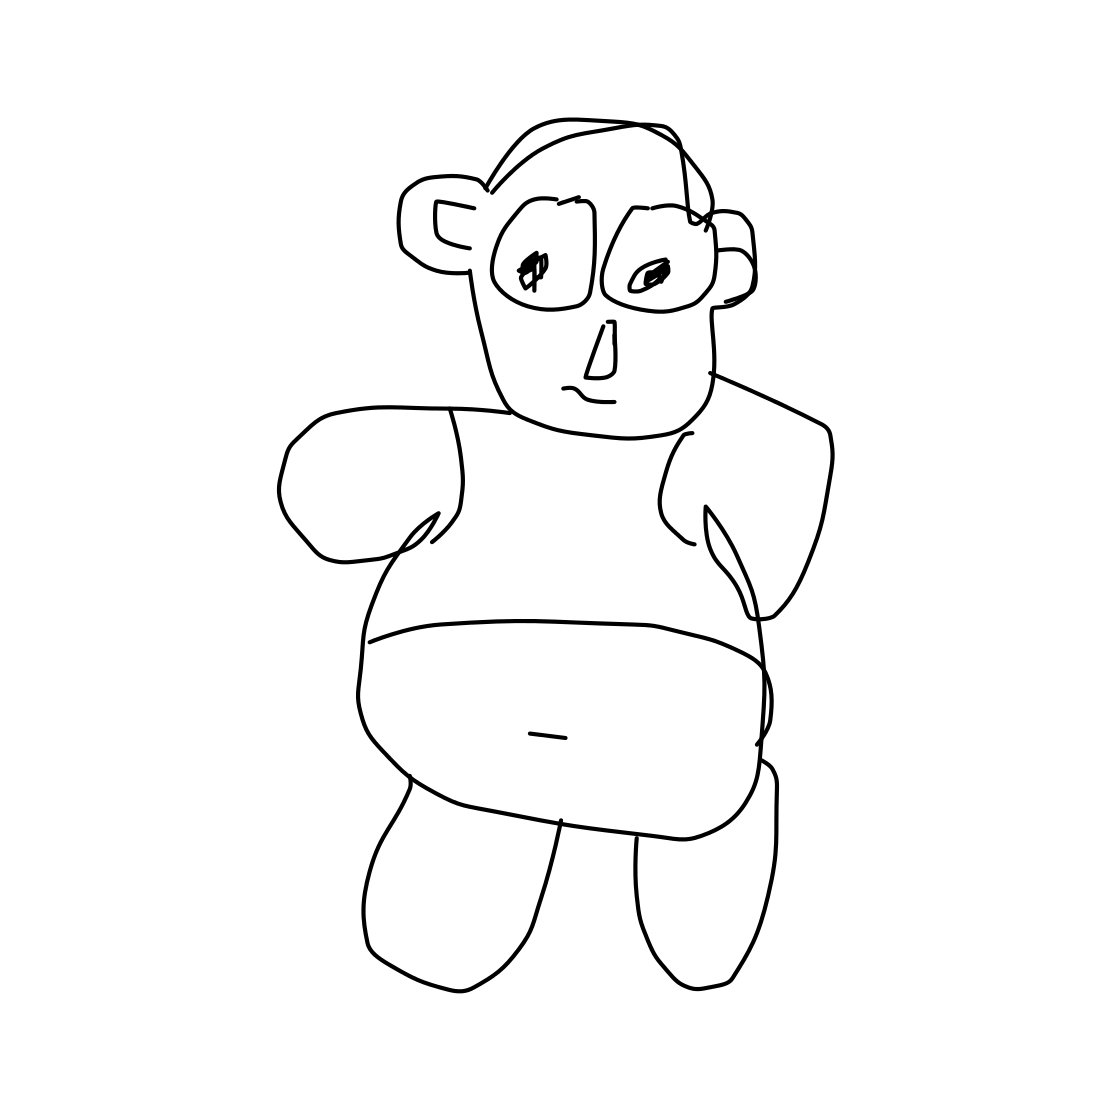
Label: panda